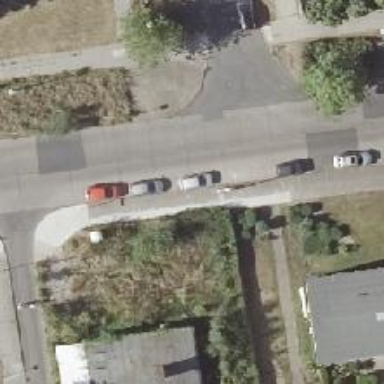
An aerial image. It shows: Concrete footway.